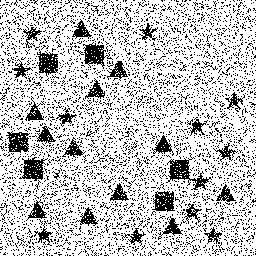
Squares: 6
Triangles: 12
Stars: 12
Total shapes: 30